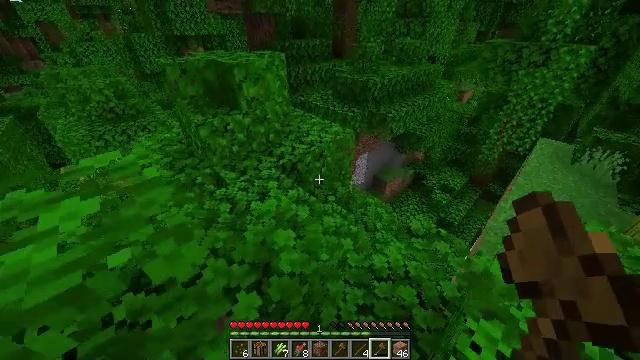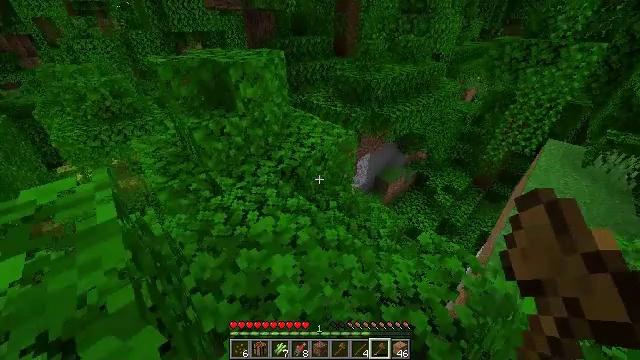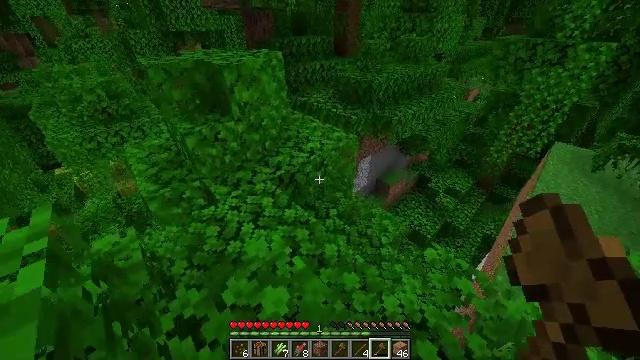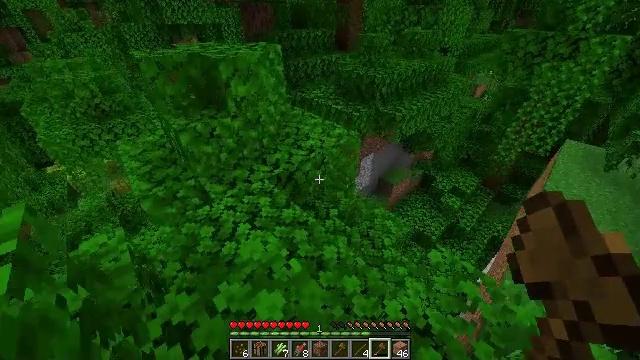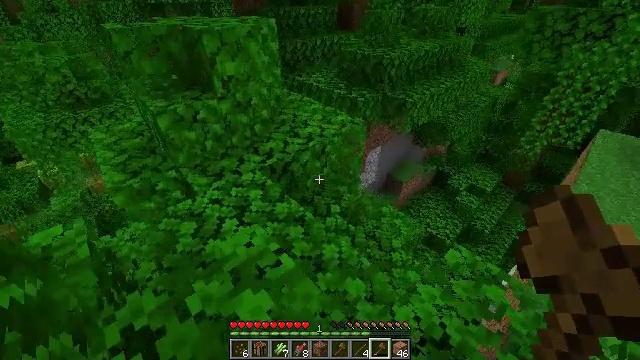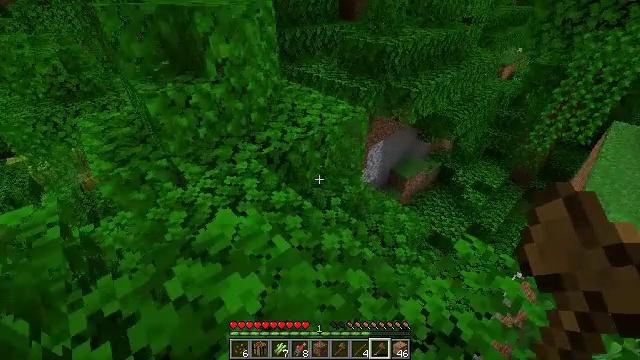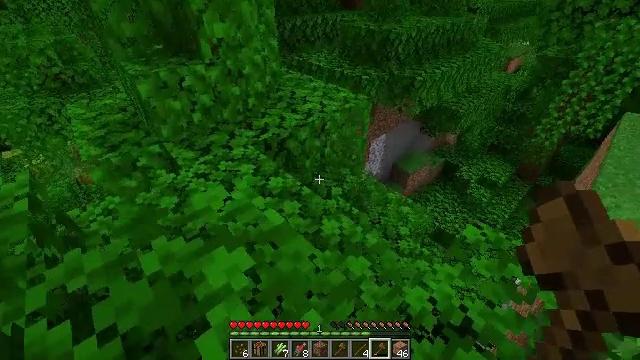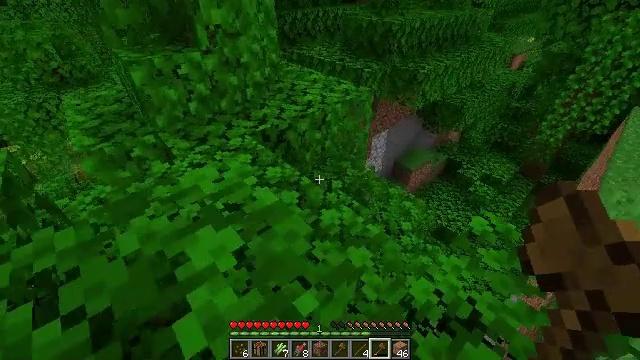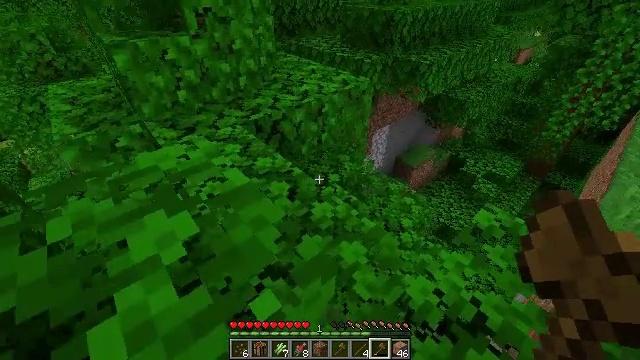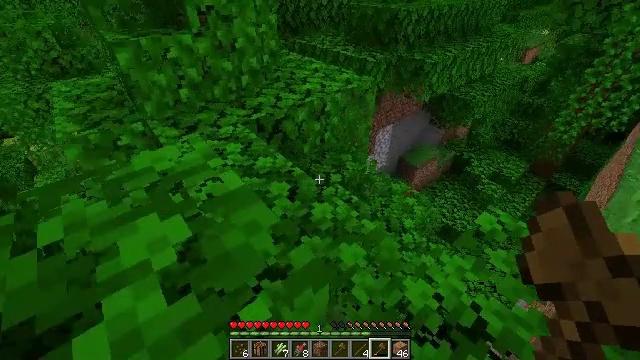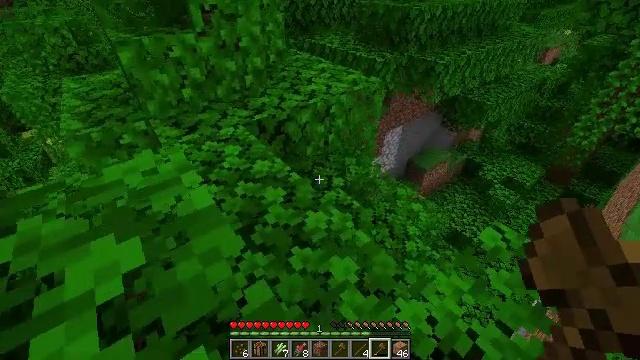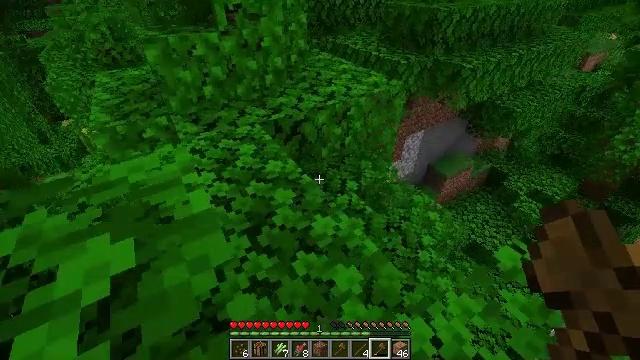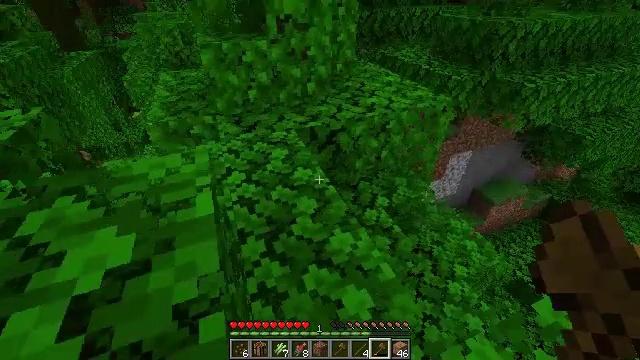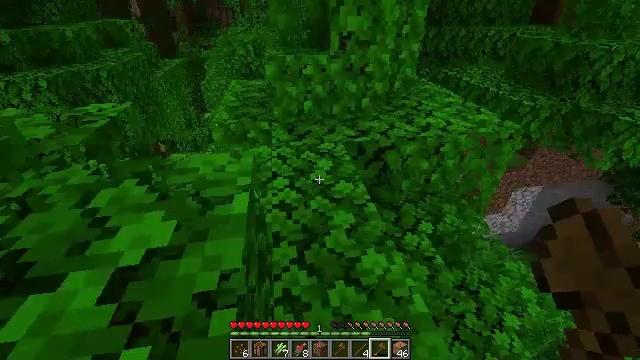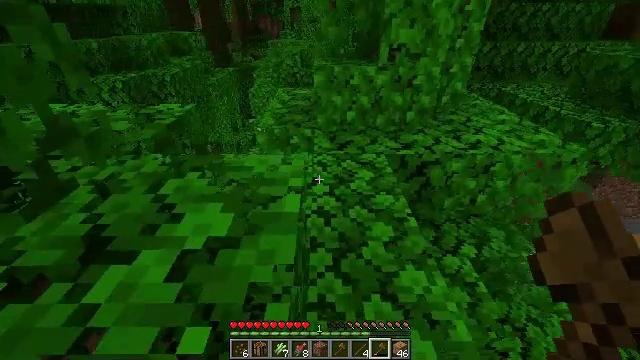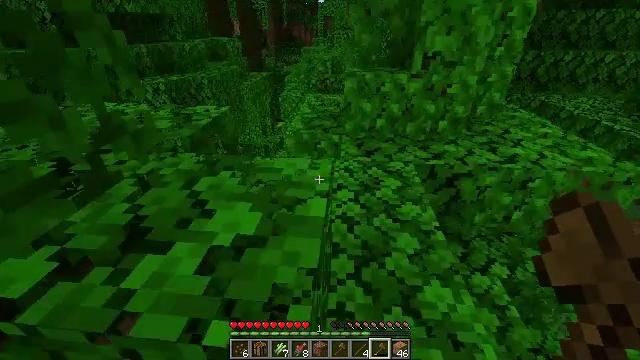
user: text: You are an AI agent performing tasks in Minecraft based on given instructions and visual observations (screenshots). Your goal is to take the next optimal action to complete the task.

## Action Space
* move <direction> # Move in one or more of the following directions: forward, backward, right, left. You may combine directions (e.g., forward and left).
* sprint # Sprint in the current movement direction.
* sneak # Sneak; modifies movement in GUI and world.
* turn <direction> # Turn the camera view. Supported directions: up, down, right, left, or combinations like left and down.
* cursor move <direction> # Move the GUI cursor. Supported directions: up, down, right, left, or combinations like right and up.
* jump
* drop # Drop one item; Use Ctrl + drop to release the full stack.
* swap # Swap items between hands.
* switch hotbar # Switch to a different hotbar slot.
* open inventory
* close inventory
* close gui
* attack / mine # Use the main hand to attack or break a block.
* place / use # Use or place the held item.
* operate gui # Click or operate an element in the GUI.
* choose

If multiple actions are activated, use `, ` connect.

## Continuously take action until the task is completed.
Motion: motion action
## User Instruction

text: Use right equipment to gather melon.
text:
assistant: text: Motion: move forward
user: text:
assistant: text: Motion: no_op
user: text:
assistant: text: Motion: no_op
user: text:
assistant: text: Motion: no_op
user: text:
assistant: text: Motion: no_op
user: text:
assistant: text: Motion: move forward
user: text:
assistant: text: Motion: move forward
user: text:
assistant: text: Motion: move forward
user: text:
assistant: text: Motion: move forward
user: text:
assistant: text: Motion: move forward, turn left
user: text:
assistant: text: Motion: move forward, turn left
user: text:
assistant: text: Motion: move forward, turn left and up
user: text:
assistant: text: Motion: move forward and move left, turn left and up
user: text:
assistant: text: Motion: move forward and move left, turn left and up
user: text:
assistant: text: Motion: move forward and move left, turn left and up
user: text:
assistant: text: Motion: move forward and move left, turn left and up
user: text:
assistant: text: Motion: move forward
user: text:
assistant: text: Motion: move forward
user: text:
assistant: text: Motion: move forward and move right
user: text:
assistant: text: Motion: move forward and move right
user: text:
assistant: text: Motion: move forward and move right
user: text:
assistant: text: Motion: move forward and move right
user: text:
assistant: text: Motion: move forward and move right
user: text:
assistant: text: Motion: move forward
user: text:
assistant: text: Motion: move forward
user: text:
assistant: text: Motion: move forward and move right
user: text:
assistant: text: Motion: move forward and move right
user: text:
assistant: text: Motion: move forward and move right
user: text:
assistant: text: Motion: move forward
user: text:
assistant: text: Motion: move forward